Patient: sex F, age 58
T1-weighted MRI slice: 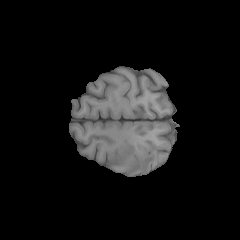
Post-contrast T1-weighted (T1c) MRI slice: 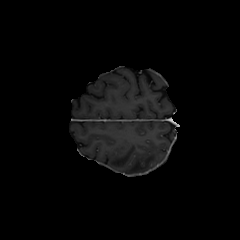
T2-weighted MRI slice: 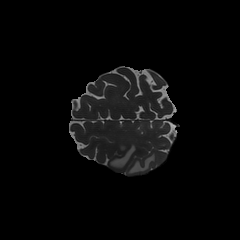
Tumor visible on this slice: yes
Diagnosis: Glioblastoma, IDH-wildtype
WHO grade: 4